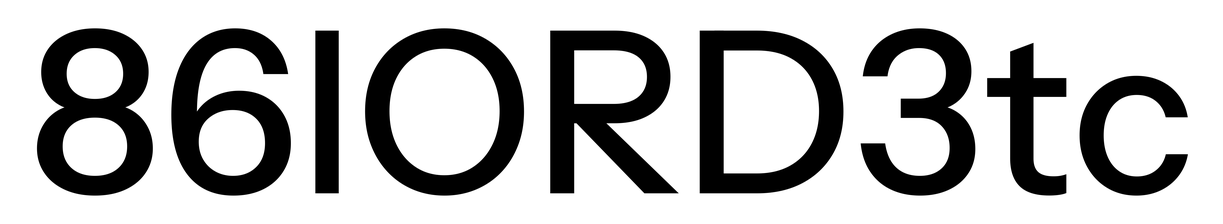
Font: InstrumentSans_Medium